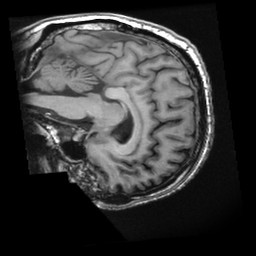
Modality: T1w
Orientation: sagittal
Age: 48
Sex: male
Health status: healthy
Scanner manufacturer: ge
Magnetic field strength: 3 T
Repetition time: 0.008316 s
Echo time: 0.003108 s